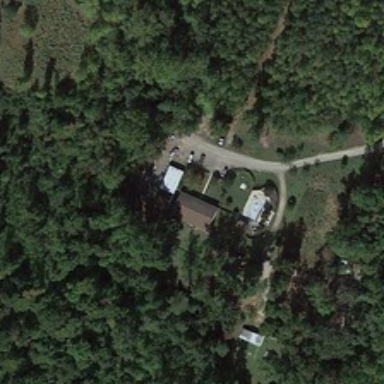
Many green trees are around a building .